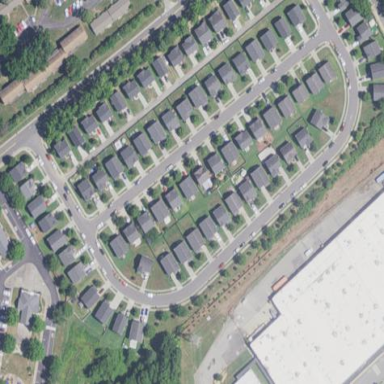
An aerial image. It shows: This residential area consists of single-family homes.